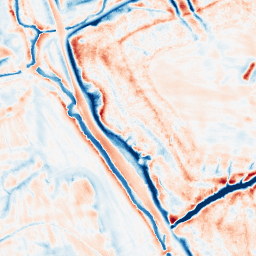
Category: edge_preserving
Decomposition family: bilateral
Decomposition parameters: d: 21
sigma_color: 100
sigma_space: 50
Upsampling method: bicubic
Upsampling parameters: scale: 8
Upsampling scale: 8